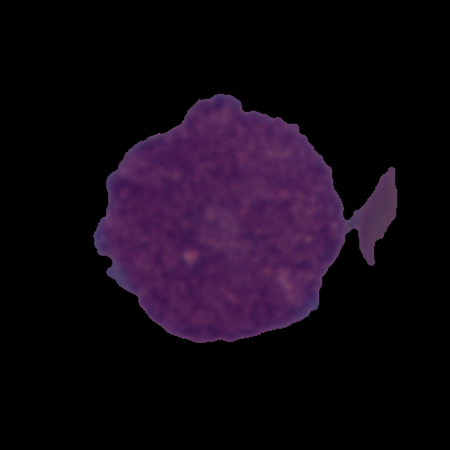
Label: cancer